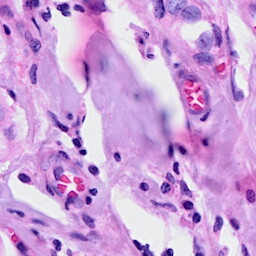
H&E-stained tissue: Breast